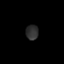
Tissue: lung
Cell type: Epithelial cells
Senescence score: 0.6125
Nuclear area (px): 190
Mean DAPI intensity: 45.537